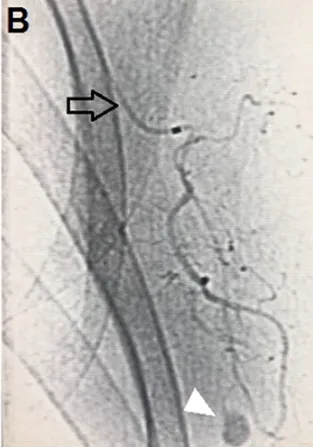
A large pseudoaneurysm (arrowhead) in the distal branch of the left external thoracic artery (black arrow).
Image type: radiology (x_ray)